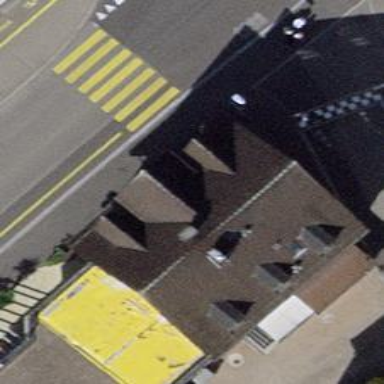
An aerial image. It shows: Bar.